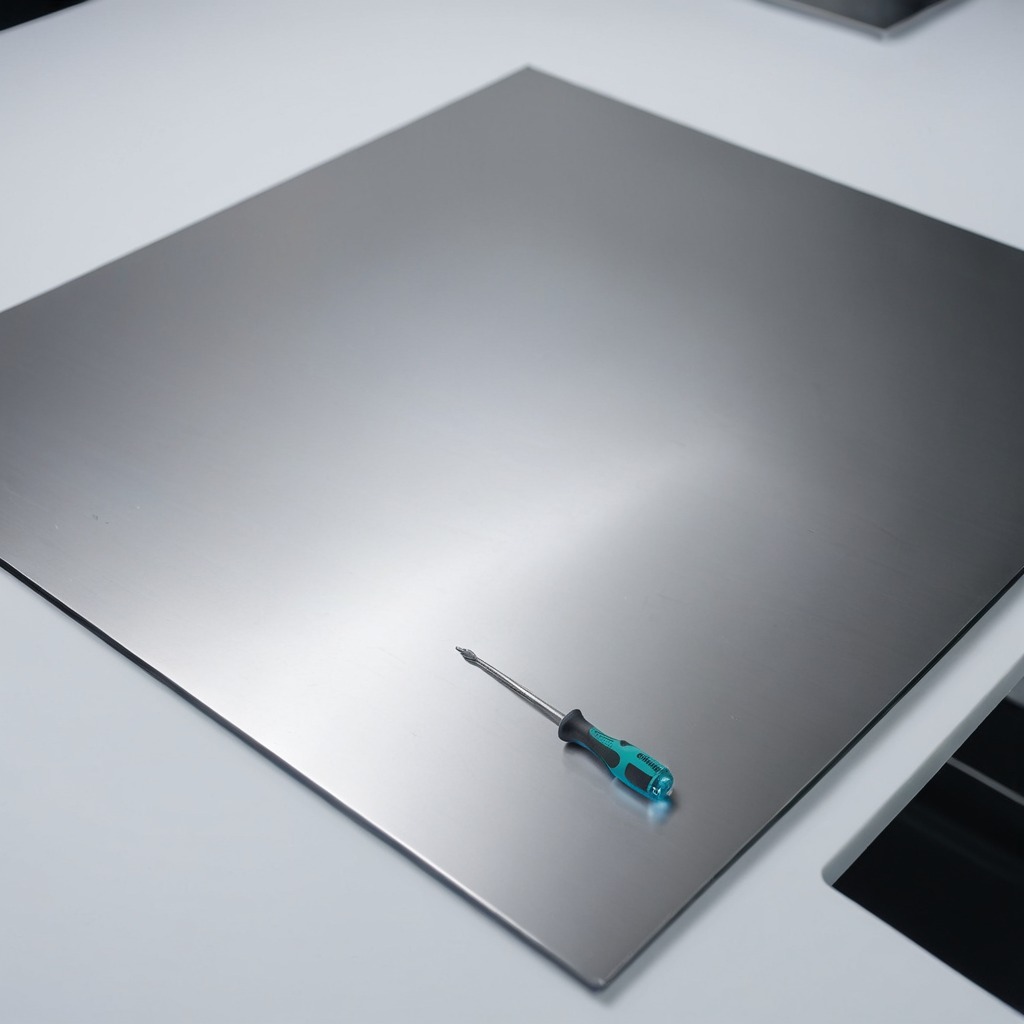
A screwdriver is lying on the stainless steel table in a high-end prototyping lab.